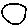
Label: circle